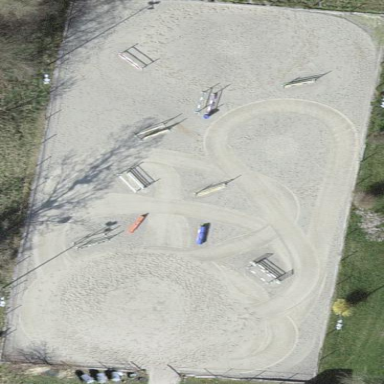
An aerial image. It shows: Equestrian pitch for leisure land use.